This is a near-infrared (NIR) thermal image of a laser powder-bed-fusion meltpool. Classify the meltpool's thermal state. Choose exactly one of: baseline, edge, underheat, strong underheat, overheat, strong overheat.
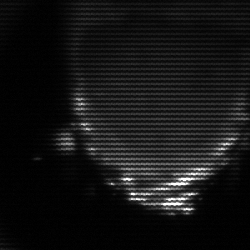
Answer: edge